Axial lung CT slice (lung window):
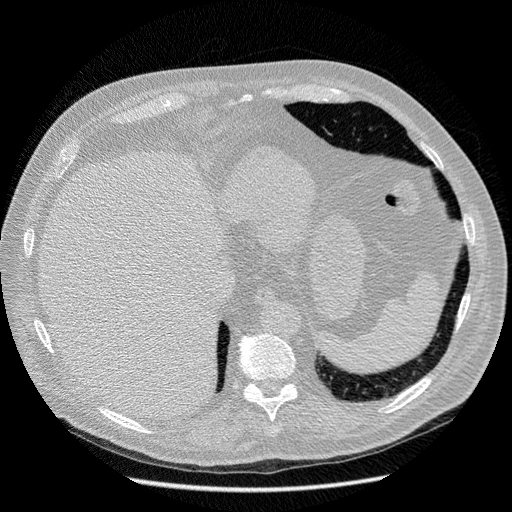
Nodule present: no